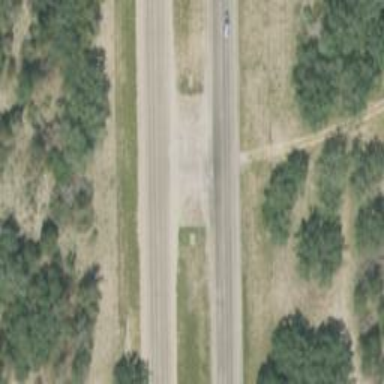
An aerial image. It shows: Primary link highway with asphalt surface.